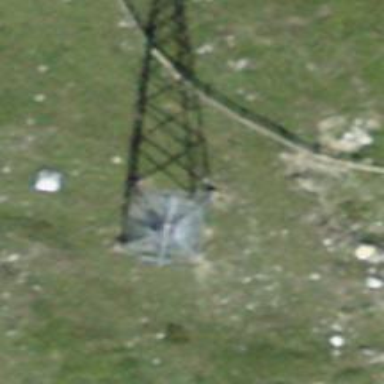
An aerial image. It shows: Pylon for aerialway.